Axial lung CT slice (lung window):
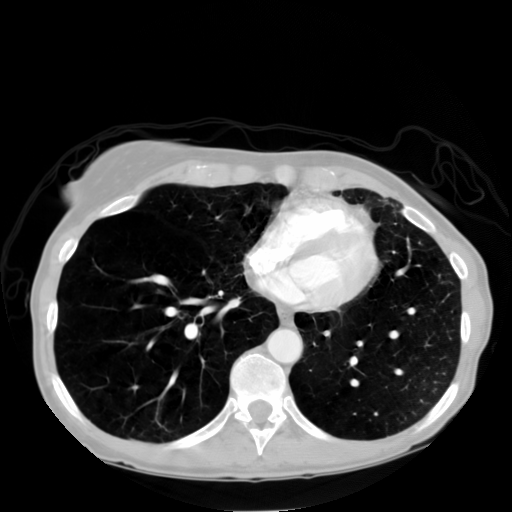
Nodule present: no